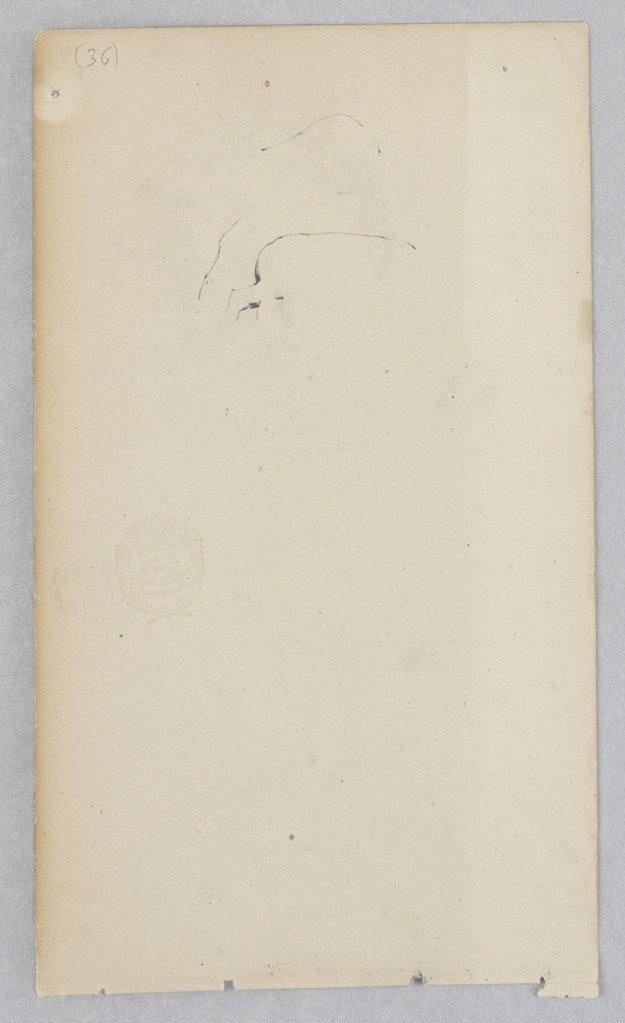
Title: Figure
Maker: Robert Frederick Blum, American, 1857–1903
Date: n.d.
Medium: Graphite on wove paper
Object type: Drawing
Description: Three lines on upper center of the sheet outlining the form of a figure.